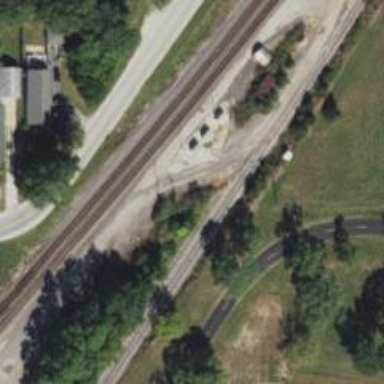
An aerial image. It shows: Railroad crossover.